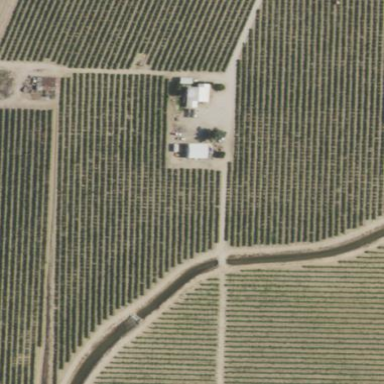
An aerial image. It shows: Beautiful vineyard in the countryside.